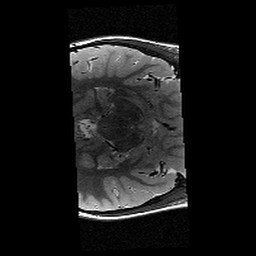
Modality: T2w
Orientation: axial
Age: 12
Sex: female
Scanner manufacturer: siemens
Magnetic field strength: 3 T
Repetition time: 9.23 s
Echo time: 0.067 s